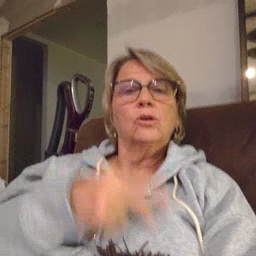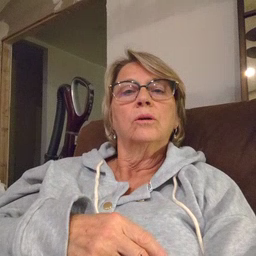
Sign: scissors